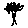
Label: tree